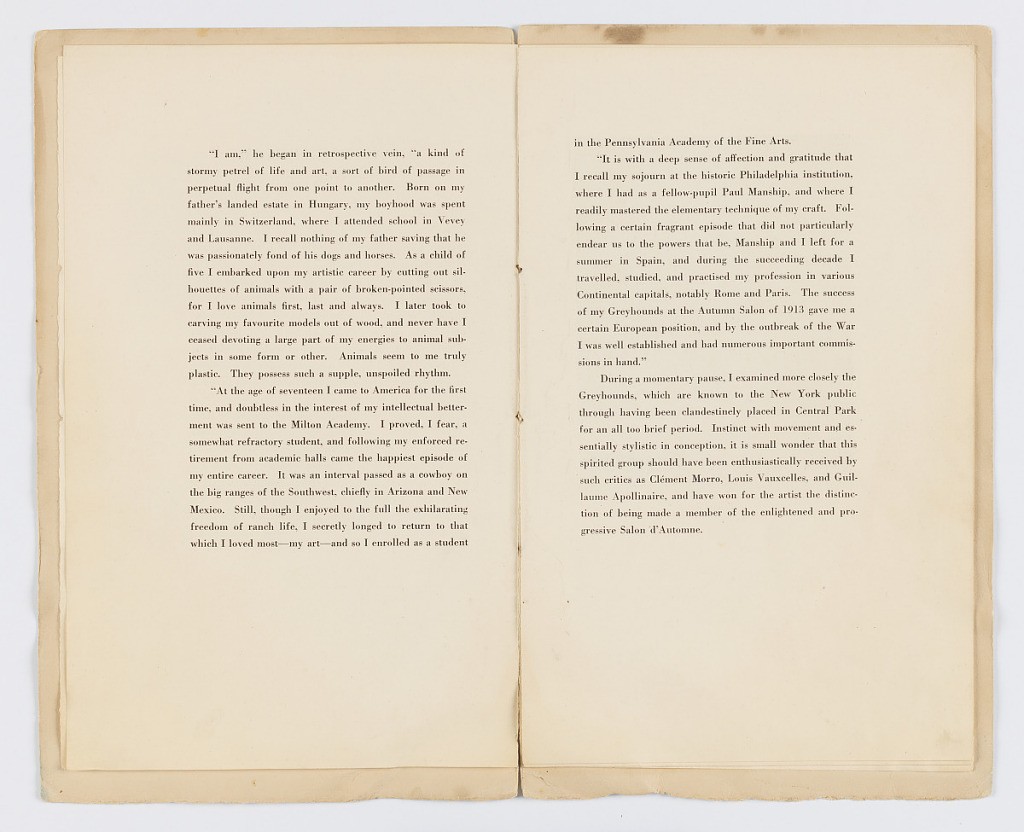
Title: Proof for exhibition catalogue, "Jockeys," Kingore Galleries, New York, NY
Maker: William Hunt Diederich, American, b. Hungary, 1884–1953
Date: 1920
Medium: Offset printing on fabriano cotton wove paper
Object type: Book
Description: Full page layout for text.